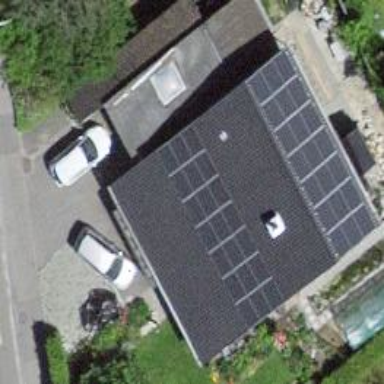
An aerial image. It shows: Solar power generator using photovoltaic panels.